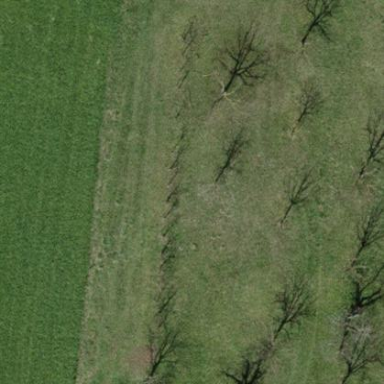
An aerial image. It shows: Orchard.